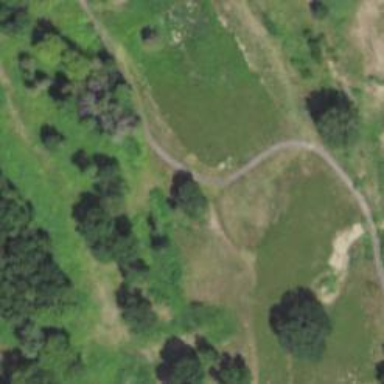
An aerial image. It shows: Path for both roads and golfers.